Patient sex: M
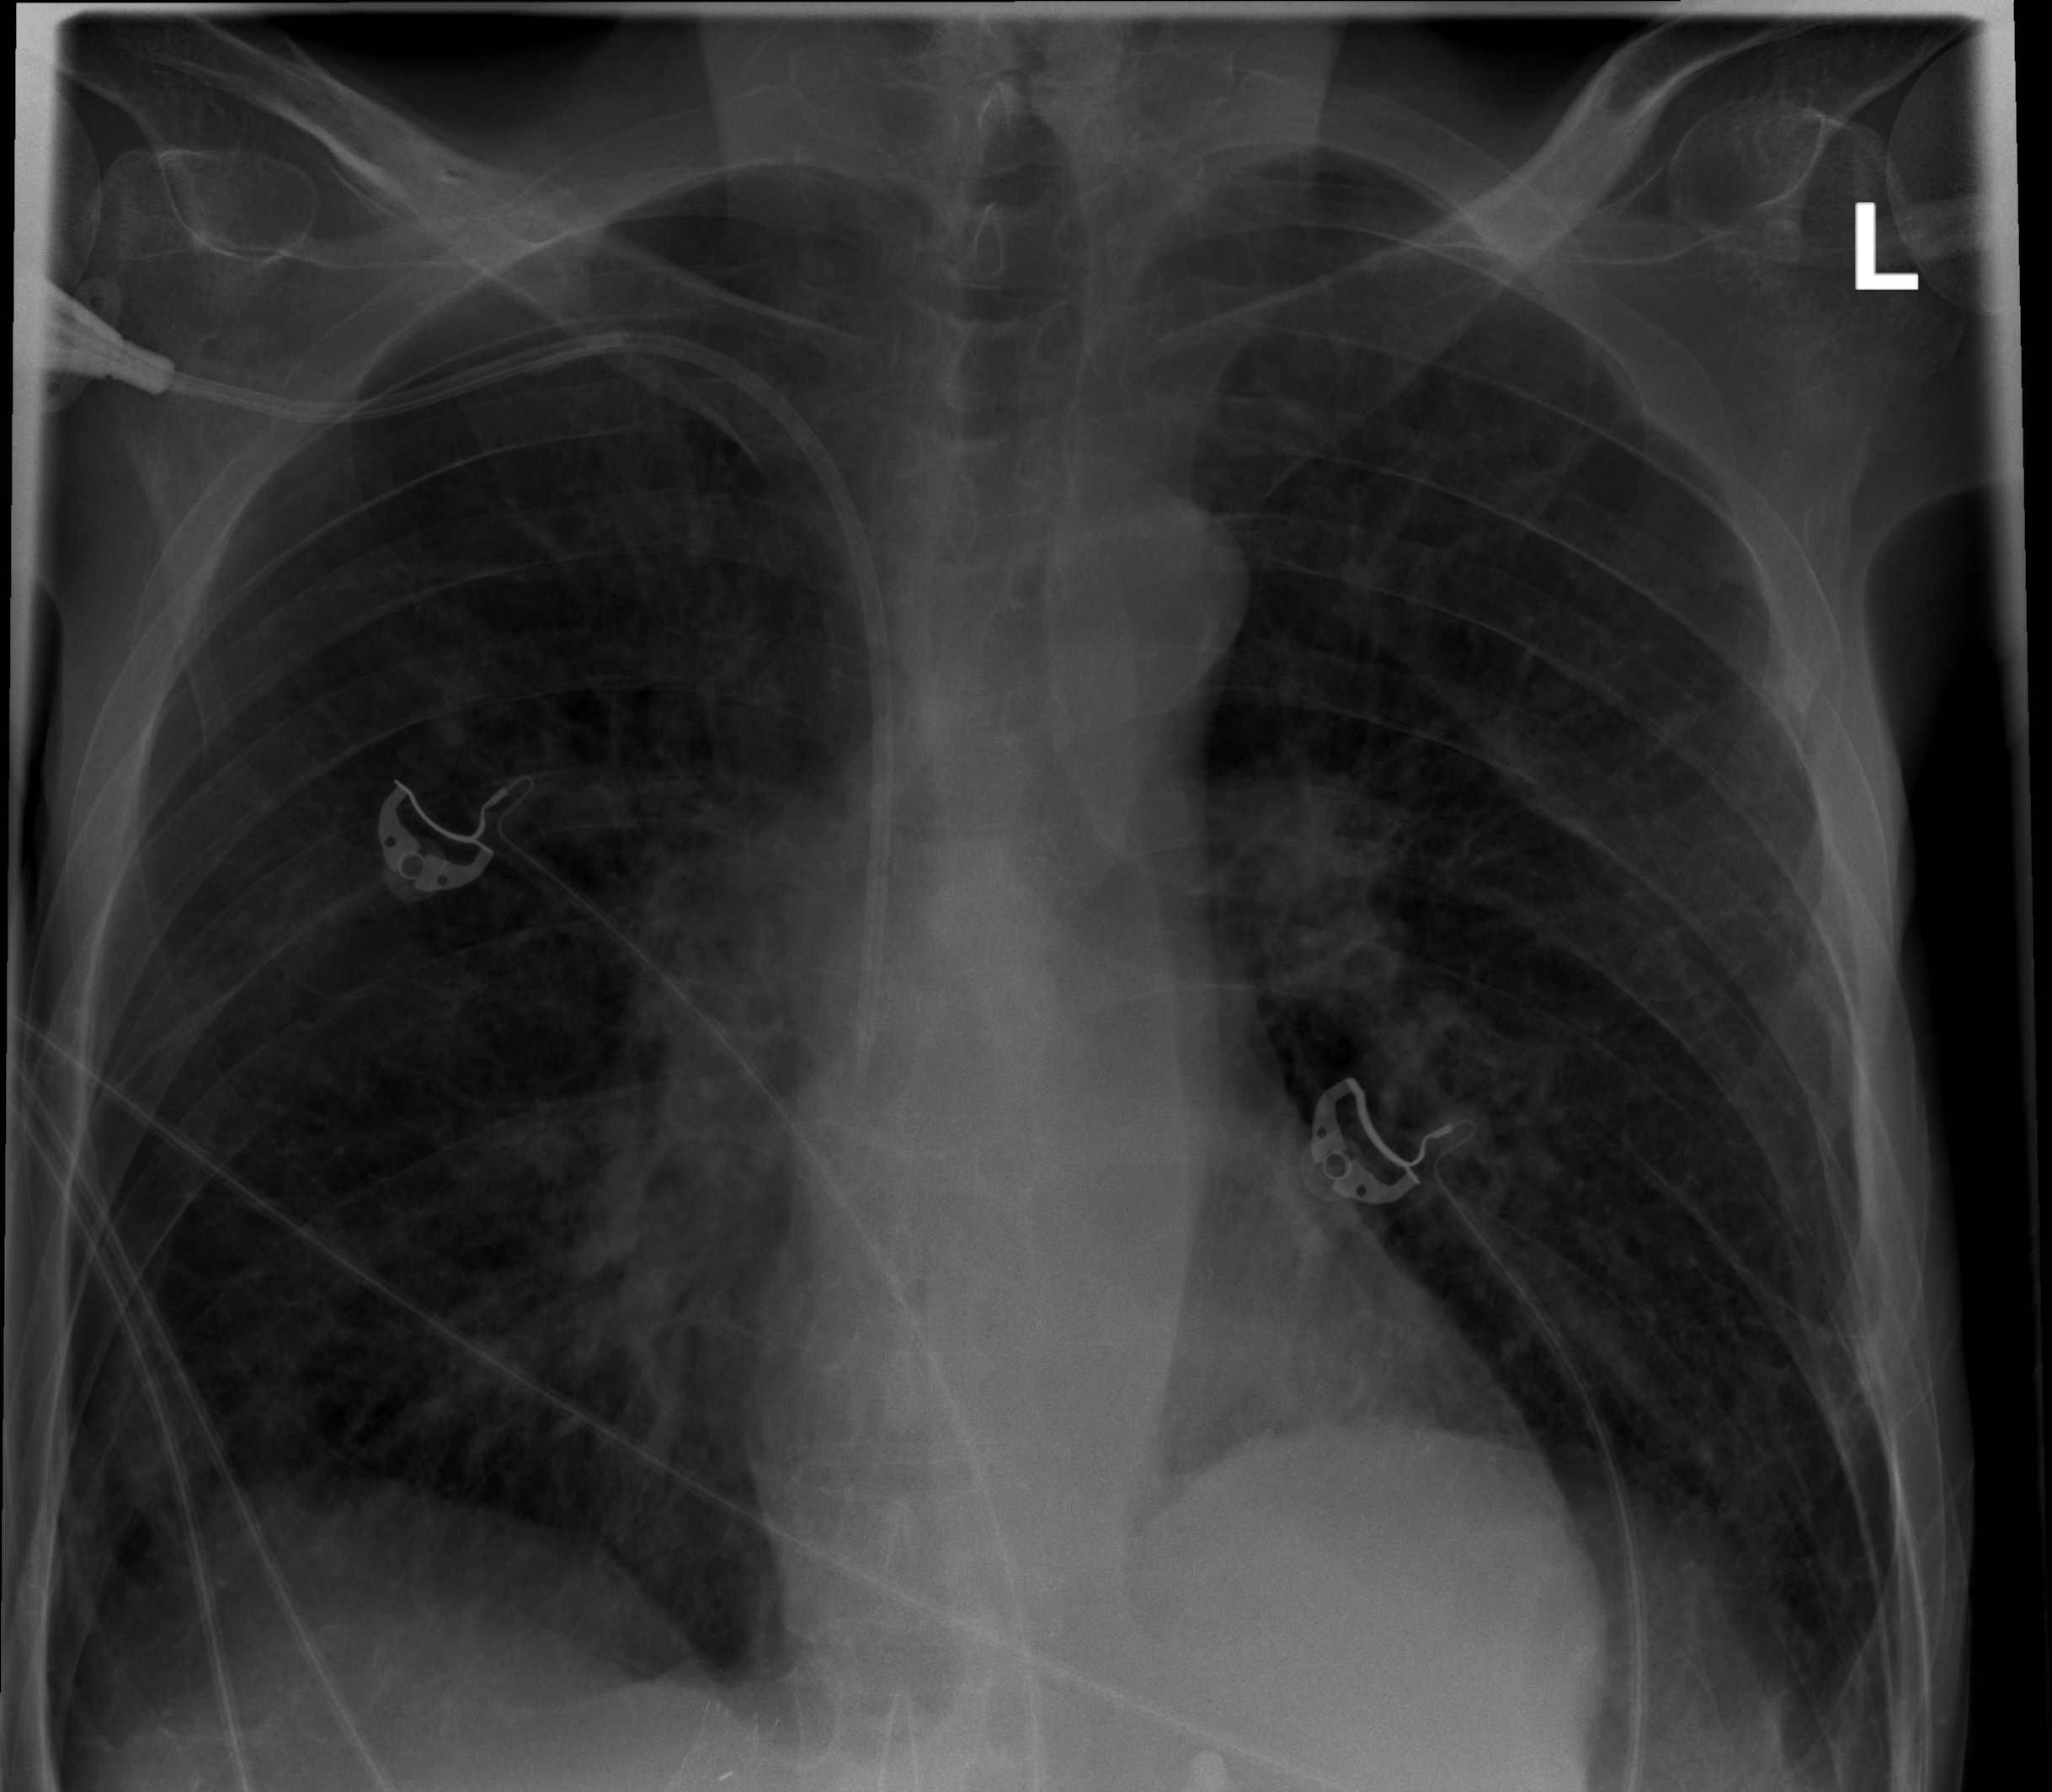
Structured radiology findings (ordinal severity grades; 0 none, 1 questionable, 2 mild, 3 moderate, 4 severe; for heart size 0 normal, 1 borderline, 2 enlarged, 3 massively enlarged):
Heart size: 0
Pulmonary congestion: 2
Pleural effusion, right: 0
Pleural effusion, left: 0
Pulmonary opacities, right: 0
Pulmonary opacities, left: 0
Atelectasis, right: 0
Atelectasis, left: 0